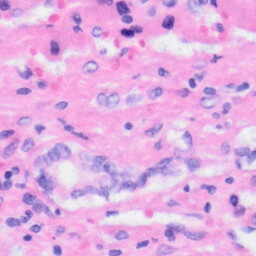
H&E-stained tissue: Liver